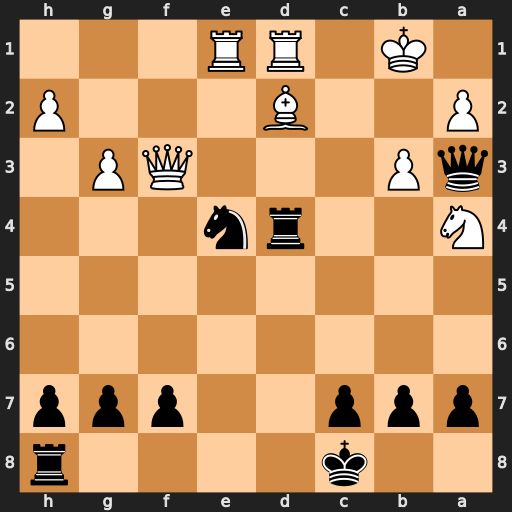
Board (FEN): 2k4r/ppp2ppp/8/8/N2rn3/qP3QP1/P2B3P/1K1RR3
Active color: b
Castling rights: -
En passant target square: -
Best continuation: Nxd2+ Rxd2 Rxd2 Qf5+ Kb8